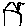
Label: house